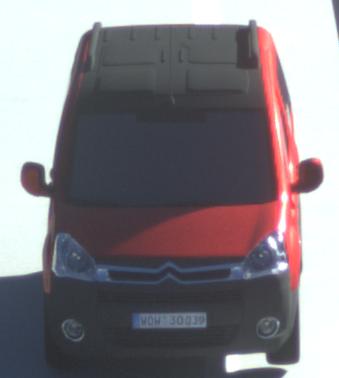
Make: Citroen
Model: Berlingo Kombi VTi 120
Detailed model: Berlingo (II) Kombi
Model produced from: 2009/12
Model produced until: 2012/03
Doors: 5
Color: red
Road condition: dry road
Daytime: morning or afternoon
Contrast: high contrast